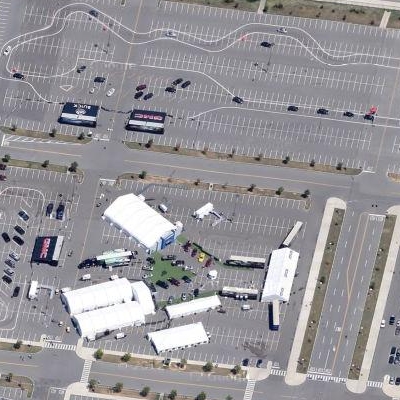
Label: Parking